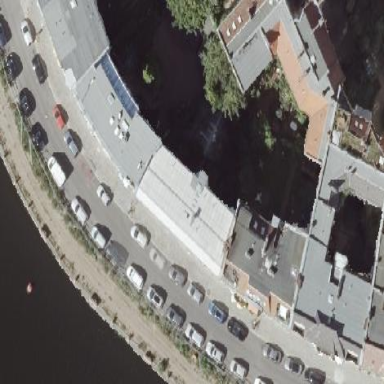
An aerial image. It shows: Flat-roofed apartment building.